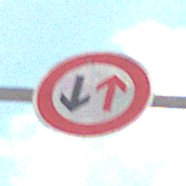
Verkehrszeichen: VorrangDesGegenverkehrs
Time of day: Midday
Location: Outdoor (Suburban)
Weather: PartlyCloudy
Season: Summer
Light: Natural